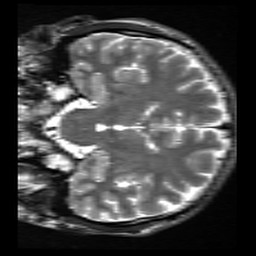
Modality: inplaneT2
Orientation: coronal
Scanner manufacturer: siemens
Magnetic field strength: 3 T
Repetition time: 7.02 s
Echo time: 0.069 s